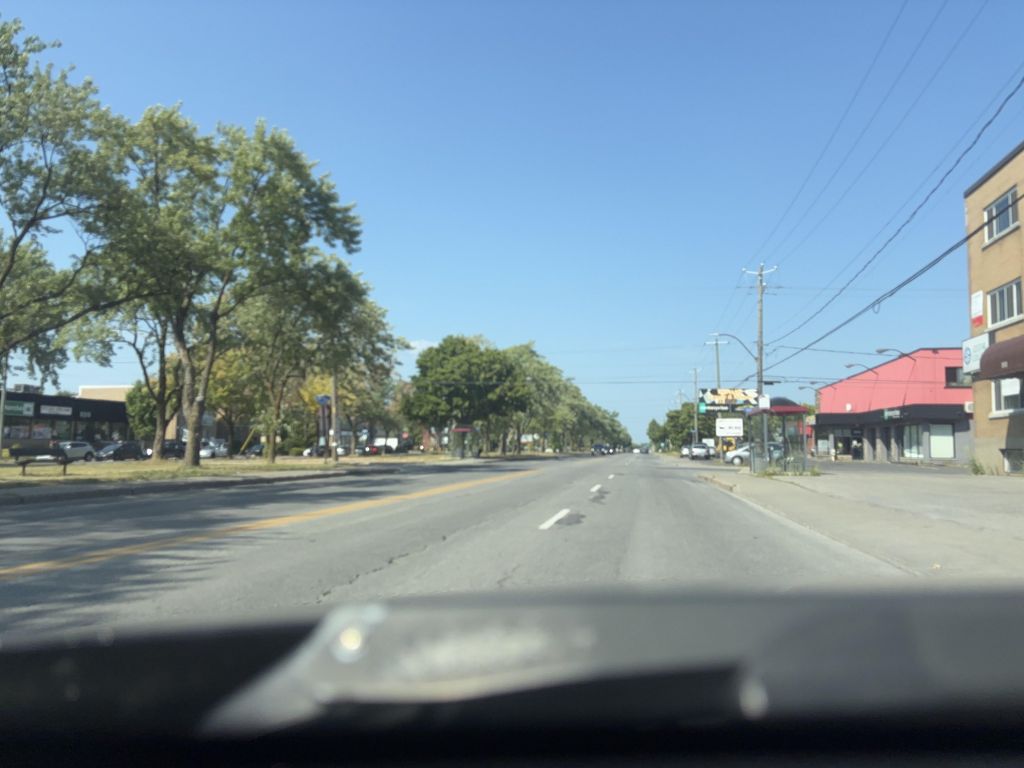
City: montreal